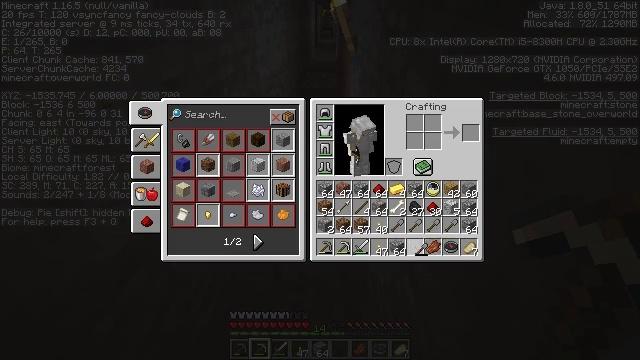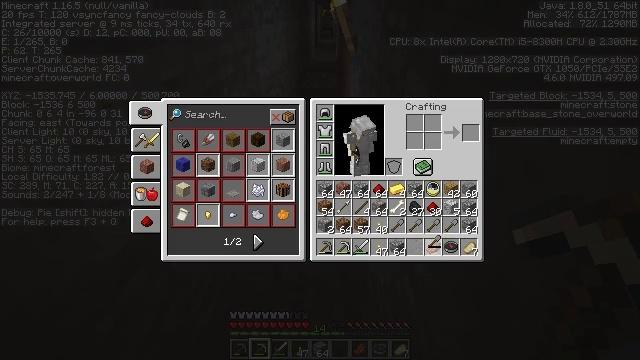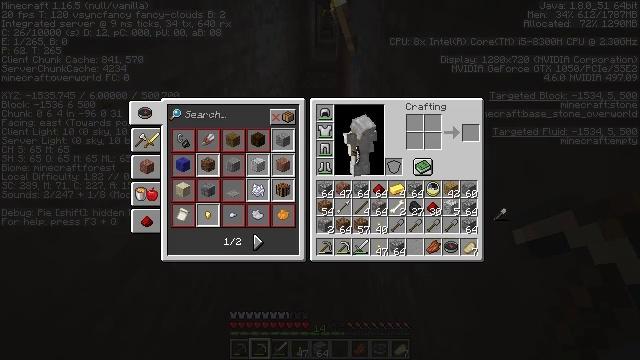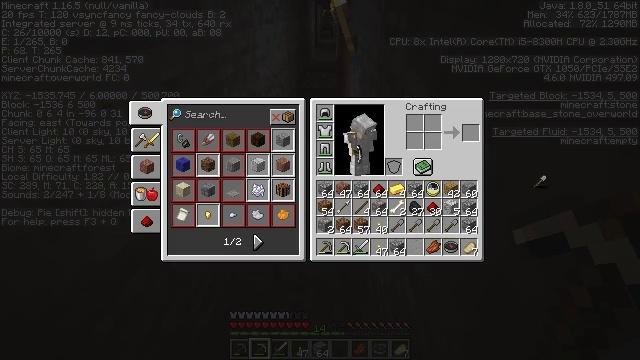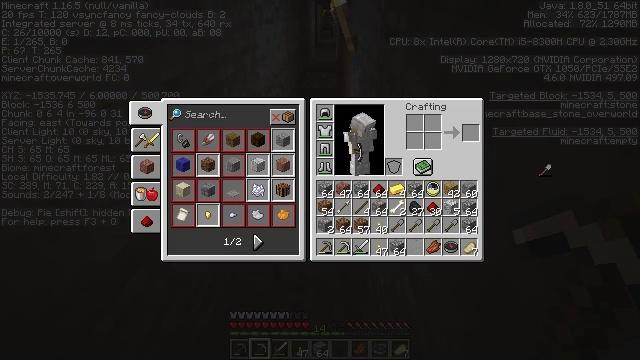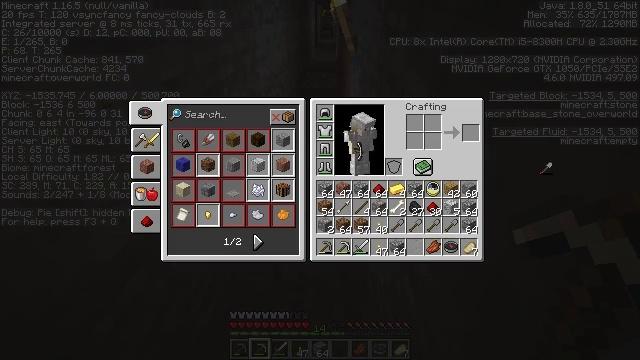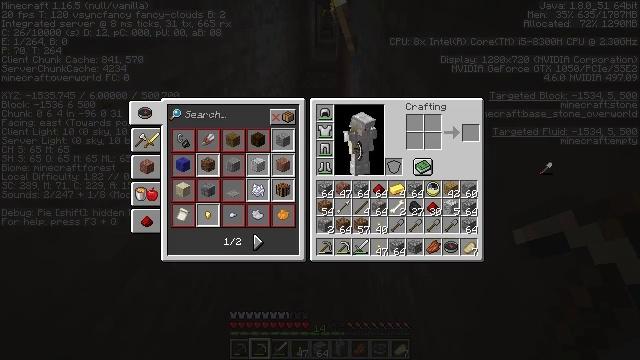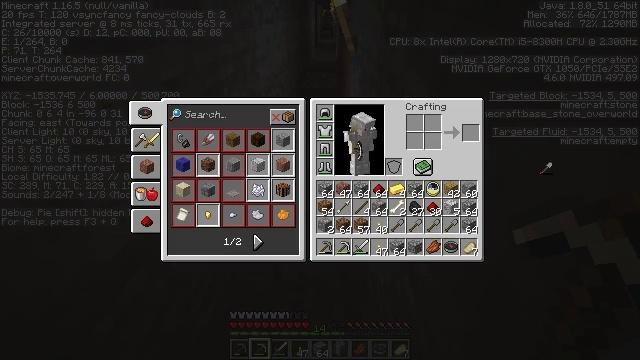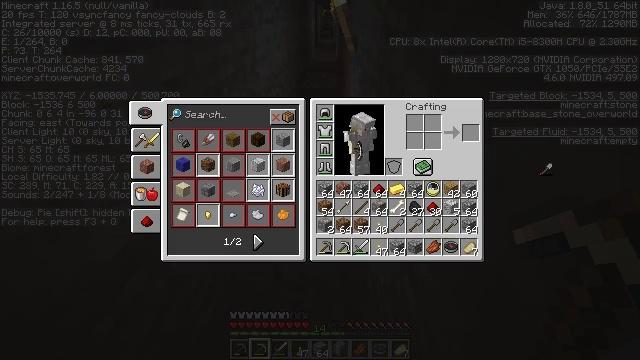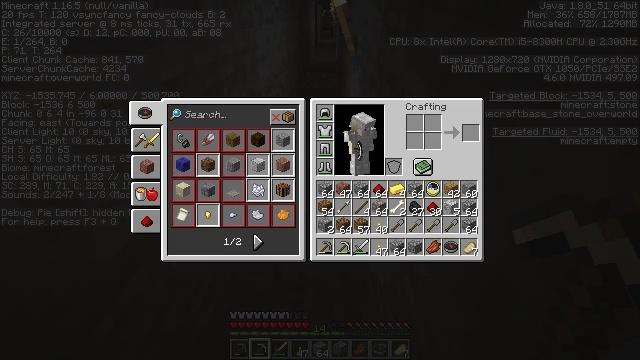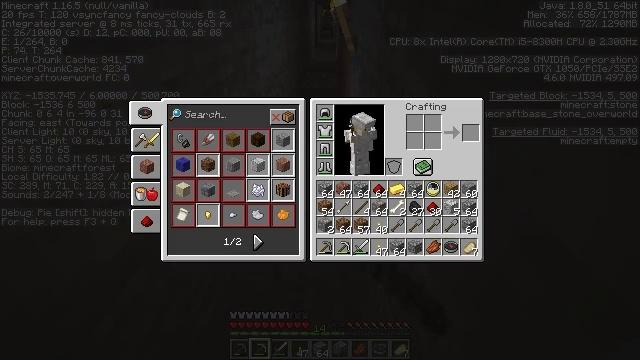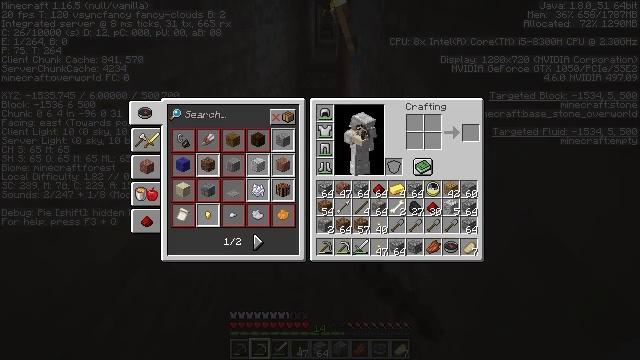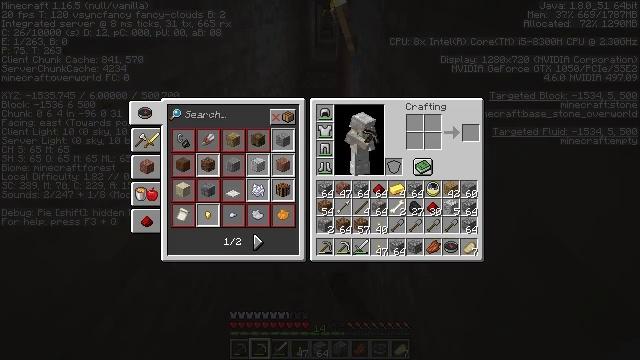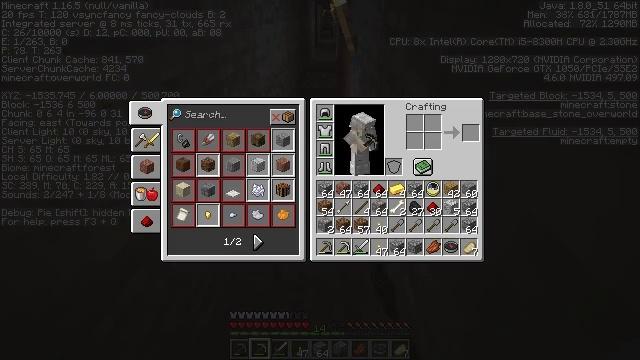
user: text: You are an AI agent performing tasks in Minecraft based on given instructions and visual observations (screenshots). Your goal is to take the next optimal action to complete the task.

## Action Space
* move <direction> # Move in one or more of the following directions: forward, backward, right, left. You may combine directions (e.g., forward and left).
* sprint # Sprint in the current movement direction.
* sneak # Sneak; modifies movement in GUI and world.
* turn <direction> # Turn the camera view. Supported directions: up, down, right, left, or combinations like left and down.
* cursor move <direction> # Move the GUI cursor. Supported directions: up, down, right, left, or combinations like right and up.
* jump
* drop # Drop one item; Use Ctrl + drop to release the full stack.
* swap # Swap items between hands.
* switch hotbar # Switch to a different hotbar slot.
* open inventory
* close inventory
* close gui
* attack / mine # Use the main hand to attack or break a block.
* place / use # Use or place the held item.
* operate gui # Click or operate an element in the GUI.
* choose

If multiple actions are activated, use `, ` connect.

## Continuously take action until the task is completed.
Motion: motion action
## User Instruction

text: Drop a stone shovel.
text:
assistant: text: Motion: cursor move right and up, operate gui
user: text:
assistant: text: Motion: cursor move right and up
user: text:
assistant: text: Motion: cursor move right and up
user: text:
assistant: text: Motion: cursor move up
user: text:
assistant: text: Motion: no_op
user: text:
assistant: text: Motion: operate gui
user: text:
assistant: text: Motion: operate gui
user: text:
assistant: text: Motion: operate gui
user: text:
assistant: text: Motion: no_op
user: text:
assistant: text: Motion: no_op
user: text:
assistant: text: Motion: no_op
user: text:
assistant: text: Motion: no_op
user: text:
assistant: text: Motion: no_op
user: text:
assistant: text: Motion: no_op